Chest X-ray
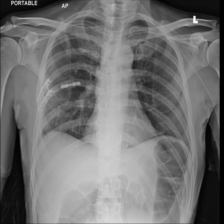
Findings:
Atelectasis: negative
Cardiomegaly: negative
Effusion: negative
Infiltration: negative
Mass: negative
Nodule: negative
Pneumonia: negative
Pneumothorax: negative
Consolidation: negative
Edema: negative
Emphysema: negative
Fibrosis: negative
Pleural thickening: negative
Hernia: negative